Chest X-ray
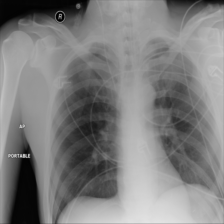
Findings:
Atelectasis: positive
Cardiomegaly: negative
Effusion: negative
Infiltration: negative
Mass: negative
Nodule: negative
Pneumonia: negative
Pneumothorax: negative
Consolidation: negative
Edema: negative
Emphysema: negative
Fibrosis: negative
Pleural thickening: negative
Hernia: negative